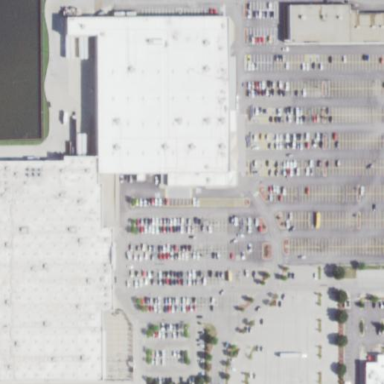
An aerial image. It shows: Retail area.